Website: bh-photo
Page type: store-pickup
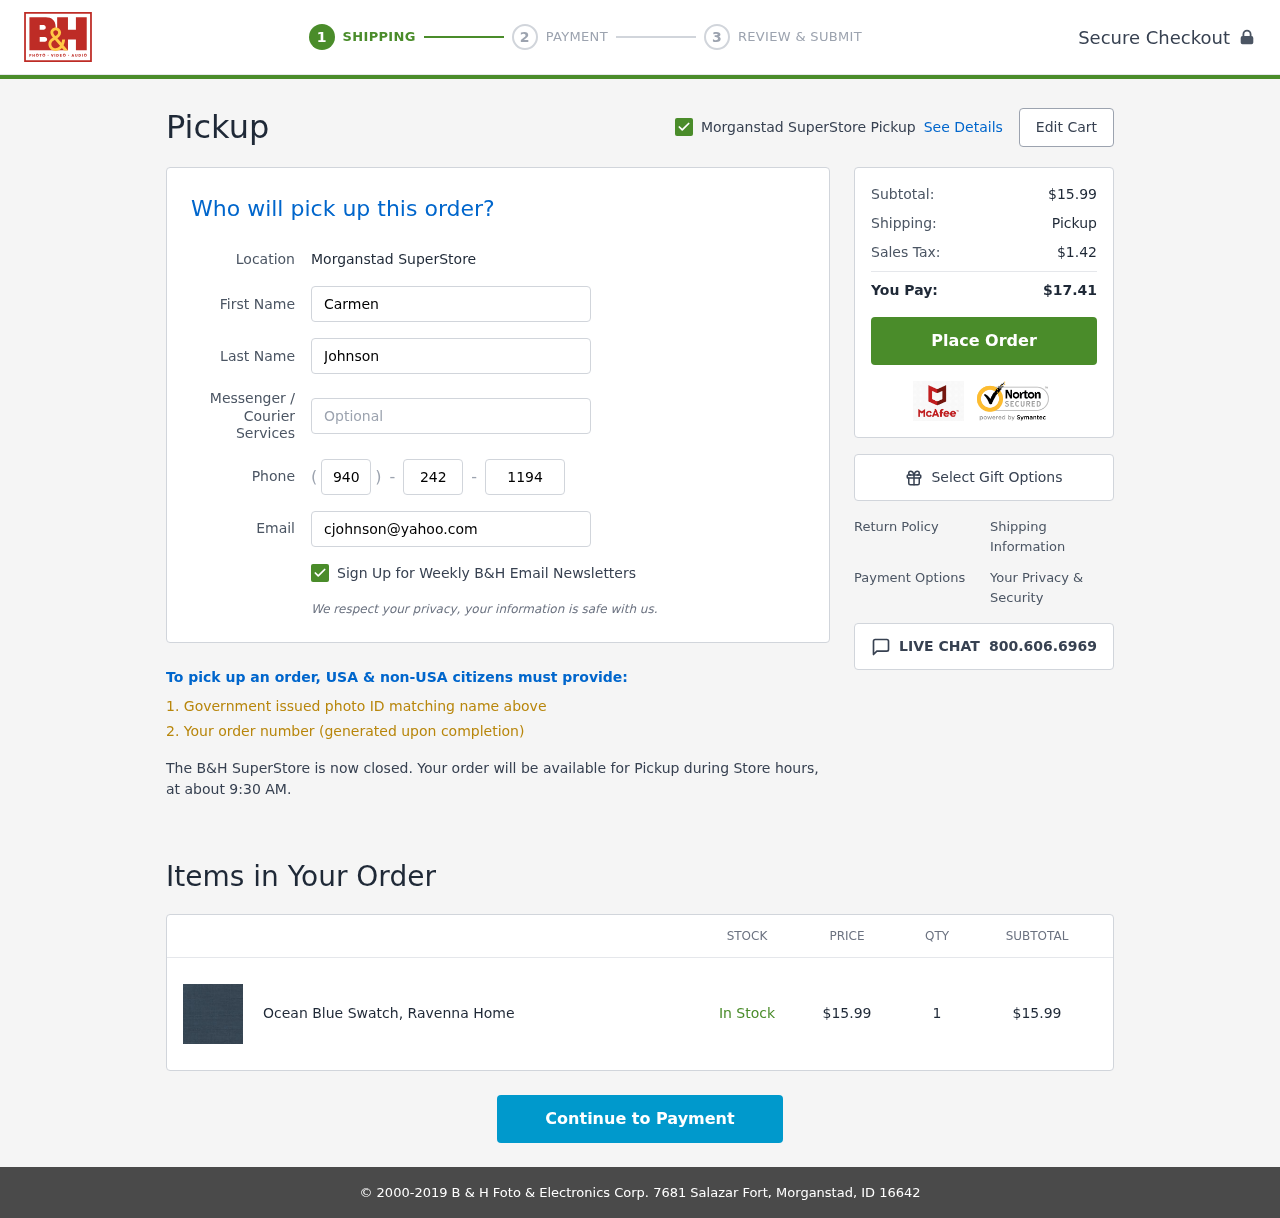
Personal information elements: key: PII_EMAIL
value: cjohnson@yahoo.com
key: PII_FIRSTNAME
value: Carmen
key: PII_LASTNAME
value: Johnson
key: PII_LOCATION1_CITY
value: Morganstad SuperStore Pickup
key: PII_LOCATION1_CITY
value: Morganstad SuperStore
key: PII_PHONE_AREA
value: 940
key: PII_PHONE_PREFIX
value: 242
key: PII_PHONE_SUFFIX
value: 1194
Product elements: key: PRODUCT1_NAME
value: Ocean Blue Swatch, Ravenna Home
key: PRODUCT1_PRICE
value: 15.99
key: PRODUCT1_QUANTITY
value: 1
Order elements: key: ORDER_SUBTOTAL
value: $15.99
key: ORDER_TAX
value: $1.42
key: ORDER_TOTAL
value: $17.41